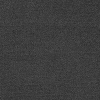
Atmospheric dust classification: dusty